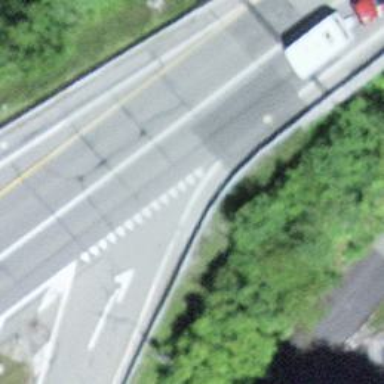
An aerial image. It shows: Trunk highway.